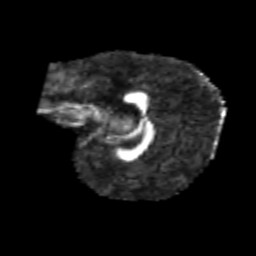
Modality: FA
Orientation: sagittal
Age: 6
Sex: male
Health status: healthy